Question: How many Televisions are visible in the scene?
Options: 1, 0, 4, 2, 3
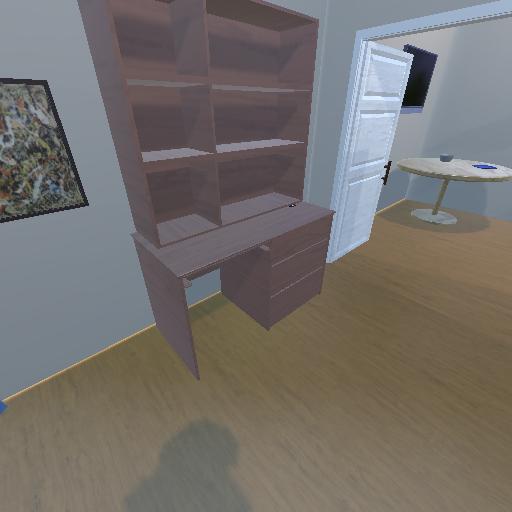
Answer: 1